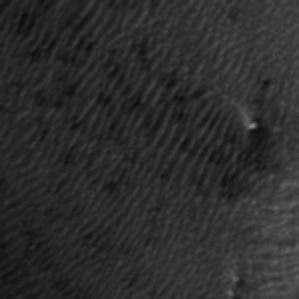
Label: frost